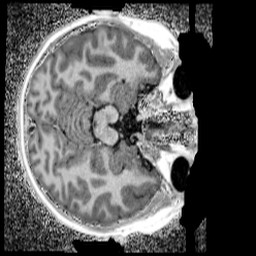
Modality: UNIT1_denoised
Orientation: axial
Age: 10
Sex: male
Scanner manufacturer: siemens
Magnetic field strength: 3 T
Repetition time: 4 s
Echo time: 0.00299 s